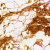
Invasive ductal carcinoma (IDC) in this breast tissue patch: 0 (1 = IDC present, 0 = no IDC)